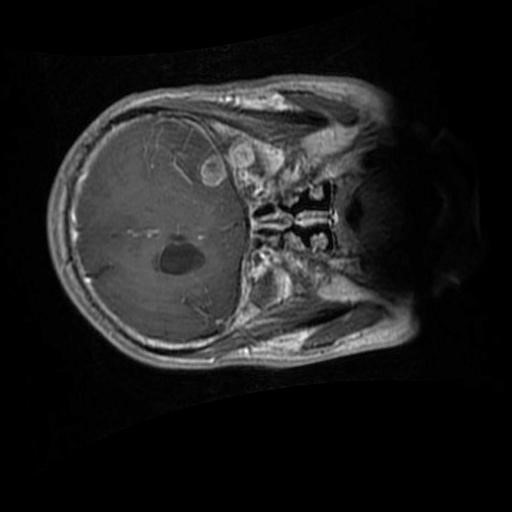
Label: brain_glioma